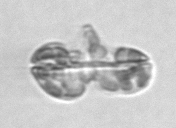
Label: Karenia